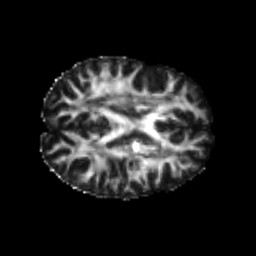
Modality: FA
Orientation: axial
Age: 22
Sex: female
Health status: healthy
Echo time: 0.074 s